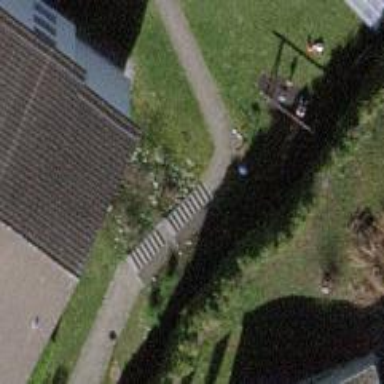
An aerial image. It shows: Set of steps on the road.